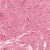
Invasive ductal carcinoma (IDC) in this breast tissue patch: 0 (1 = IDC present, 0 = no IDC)